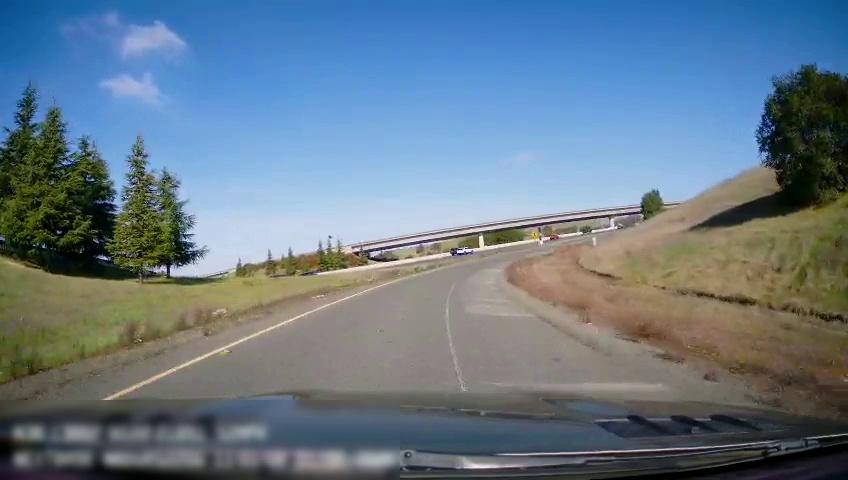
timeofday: Day
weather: Sunny
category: Drivable Space
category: Vehicles | SUV
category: Vehicles | Car
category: Vehicles | SUV
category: Lanes | Current Lane
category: Lanes | Alternate Lane